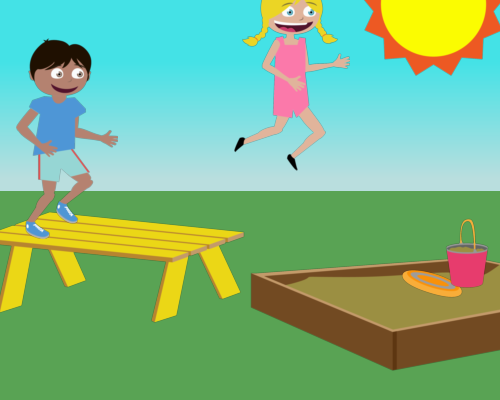
A large sun in the top right corner. A large picnic table on the left side, with the left edge and leg touching the left edge. A smiling boy in a running position on the table. A large sandbox in the bottom right corner, top right corner cut off by the edge, and bottom right corner off the edge. A pink pile on the right side of the sandbox and a frisbee on the left side. A laughing girl, in a running position to the left of the sun, her hair half hidden by the top edge, floating in the air, facing right.